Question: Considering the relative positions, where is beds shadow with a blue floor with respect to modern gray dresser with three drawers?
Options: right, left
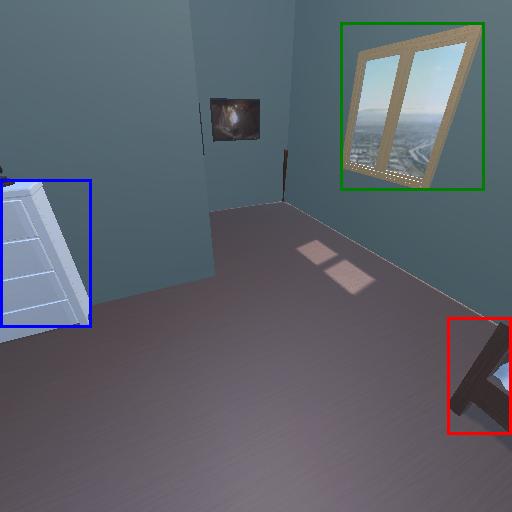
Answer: right